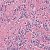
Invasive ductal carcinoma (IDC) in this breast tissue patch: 1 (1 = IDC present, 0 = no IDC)